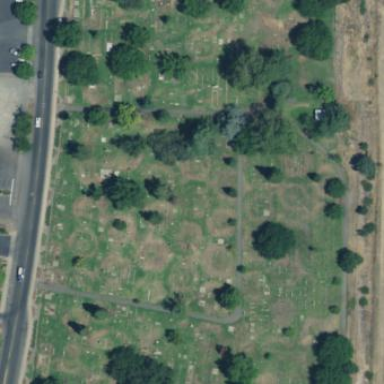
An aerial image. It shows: Cemetery.